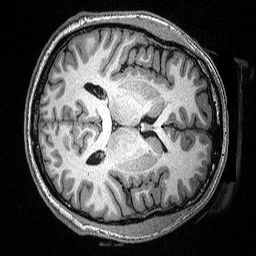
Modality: T1w
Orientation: axial
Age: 26
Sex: male
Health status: ill
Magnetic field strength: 3 T
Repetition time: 2.53 s
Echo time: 0.00331 s